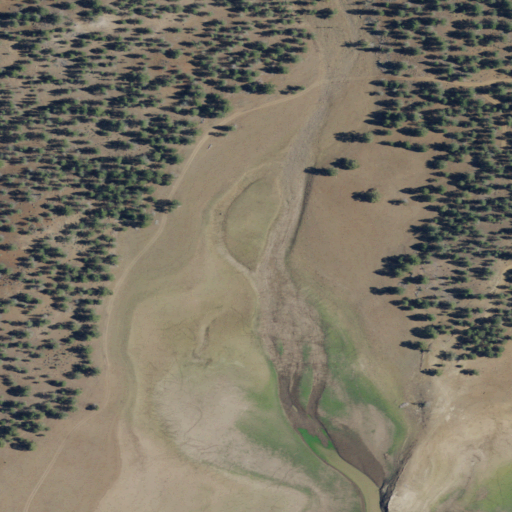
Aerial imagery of valley in California named Salisbury Gulch containing shrub, herbaceous wetlands, and grassland